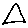
Label: triangle